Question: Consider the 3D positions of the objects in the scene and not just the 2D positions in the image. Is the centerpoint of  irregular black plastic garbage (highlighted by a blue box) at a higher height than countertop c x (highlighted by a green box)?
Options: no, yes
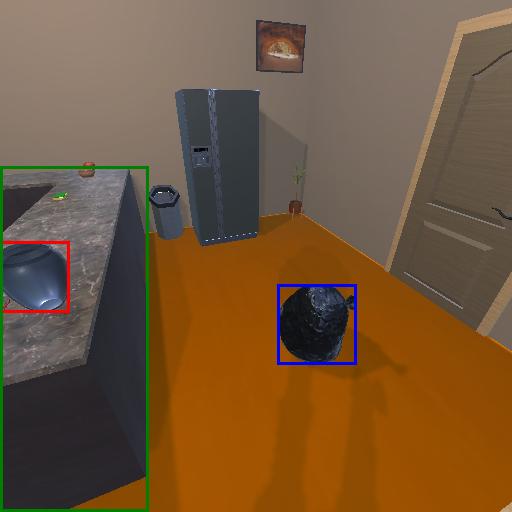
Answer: no